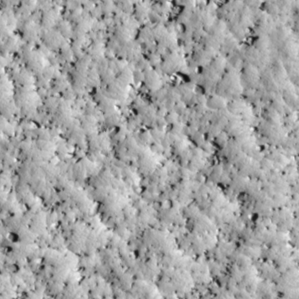
Label: non_frost